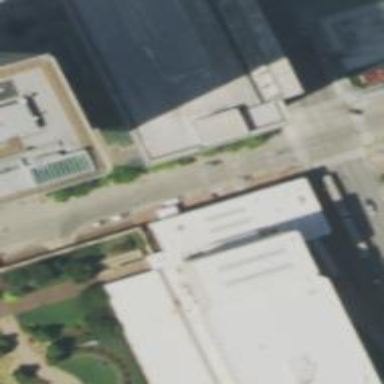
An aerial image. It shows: There is theatre building.